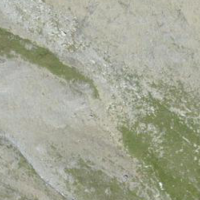
EUNIS habitat code: 48
Species observed at this site:
Prunella collaris